Chest X-ray. View position: PA
Patient age: 47
Patient sex: F
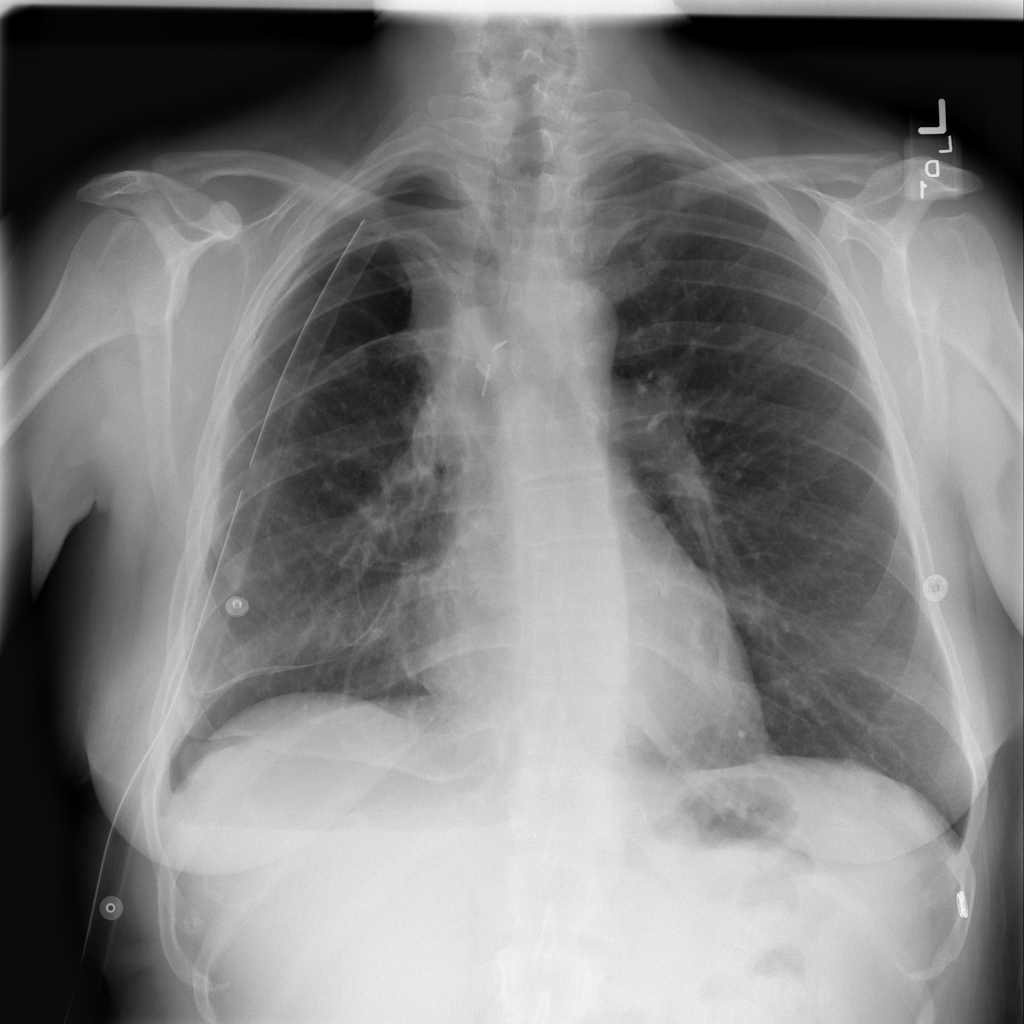
Finding: Pneumothorax